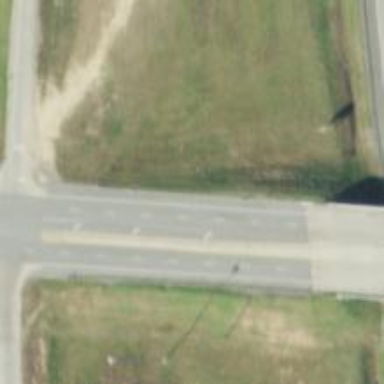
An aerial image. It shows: Primary highway with asphalt surface. It is dual carriageway.